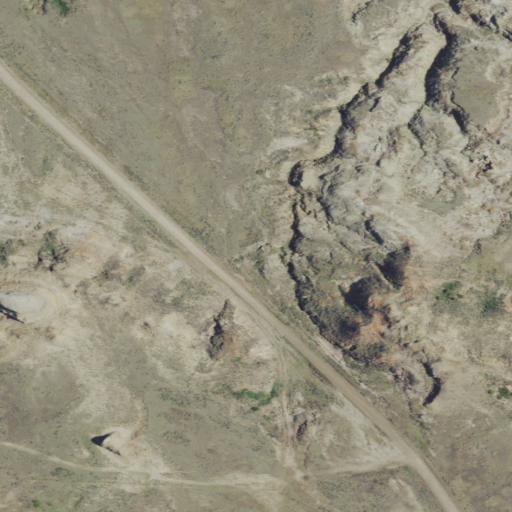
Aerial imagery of mountain in Montana named Coal Bank Hill containing grassland and shrub